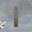
Label: 1